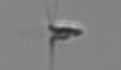
Label: Calciopappus